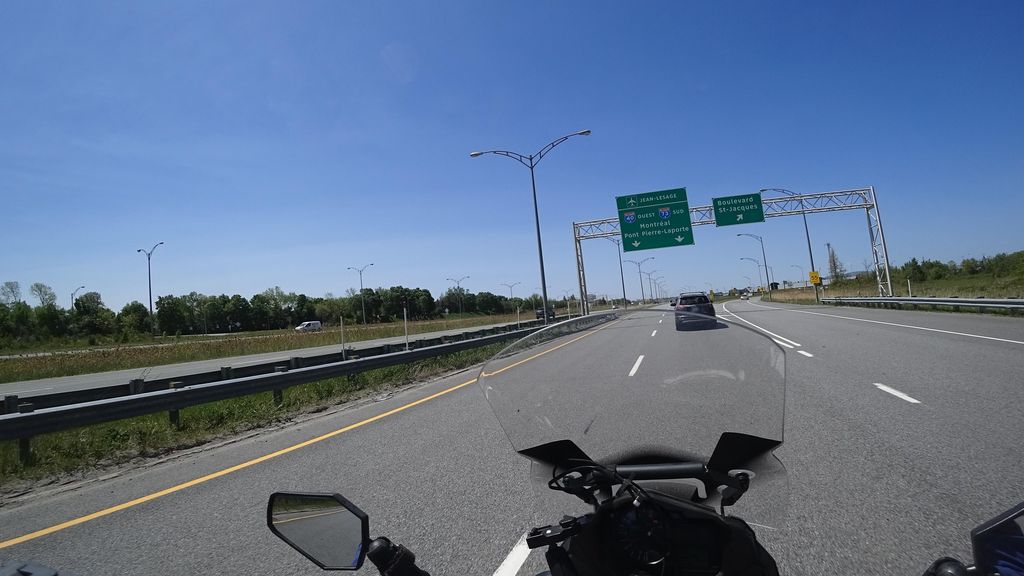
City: quebec_city